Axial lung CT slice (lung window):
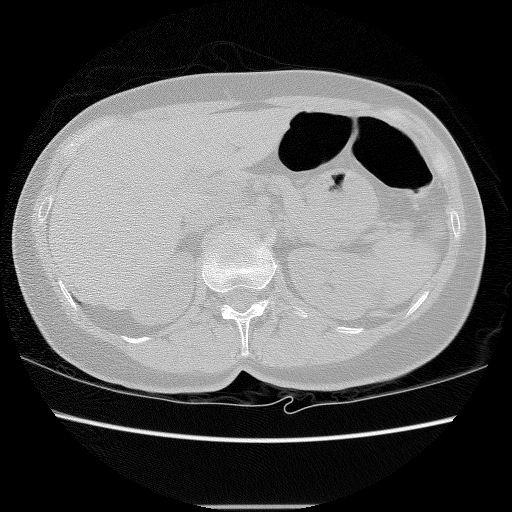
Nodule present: no